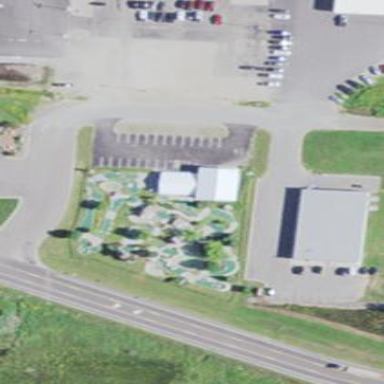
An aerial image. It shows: Miniature golf course.